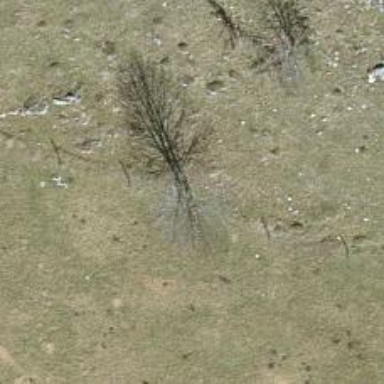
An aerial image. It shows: Single tag "natural: tree."